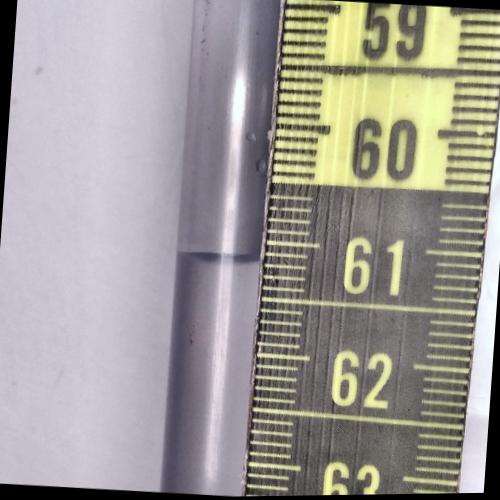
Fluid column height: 61.2 cm